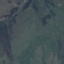
Land use / land cover: HerbaceousVegetation